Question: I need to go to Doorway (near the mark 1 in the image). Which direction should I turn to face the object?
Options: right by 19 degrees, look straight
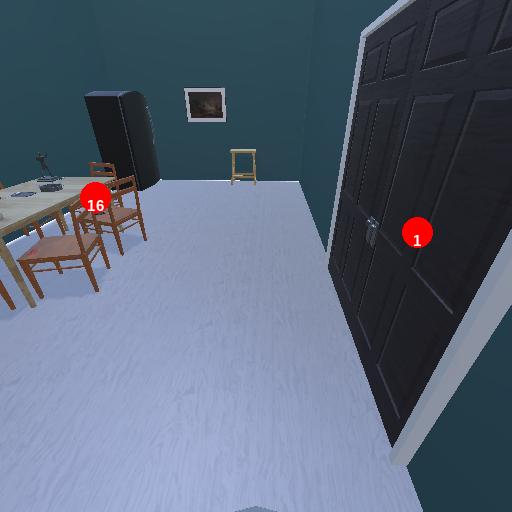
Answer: right by 19 degrees